Field crop: maize
Growth stage: 1
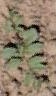
Species: convolvulus